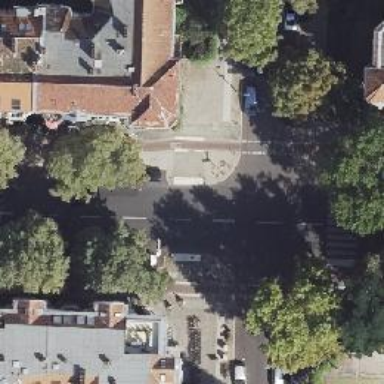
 there are parallel parking lanes and sidewalks."